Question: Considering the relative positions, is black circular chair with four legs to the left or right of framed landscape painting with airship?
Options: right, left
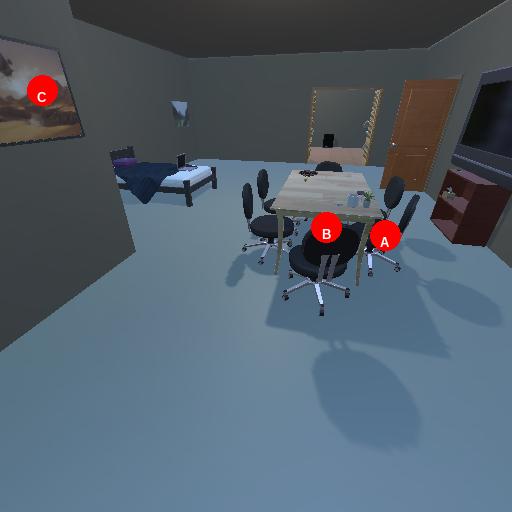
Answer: right